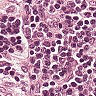
Metastatic tissue present: no